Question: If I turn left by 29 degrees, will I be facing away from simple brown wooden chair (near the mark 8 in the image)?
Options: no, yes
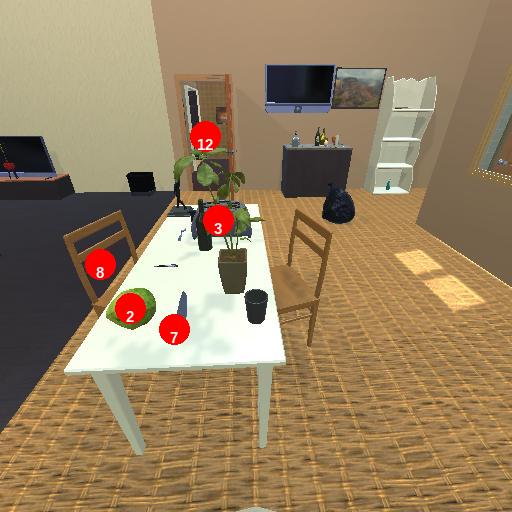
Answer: no